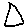
Label: triangle